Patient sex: M
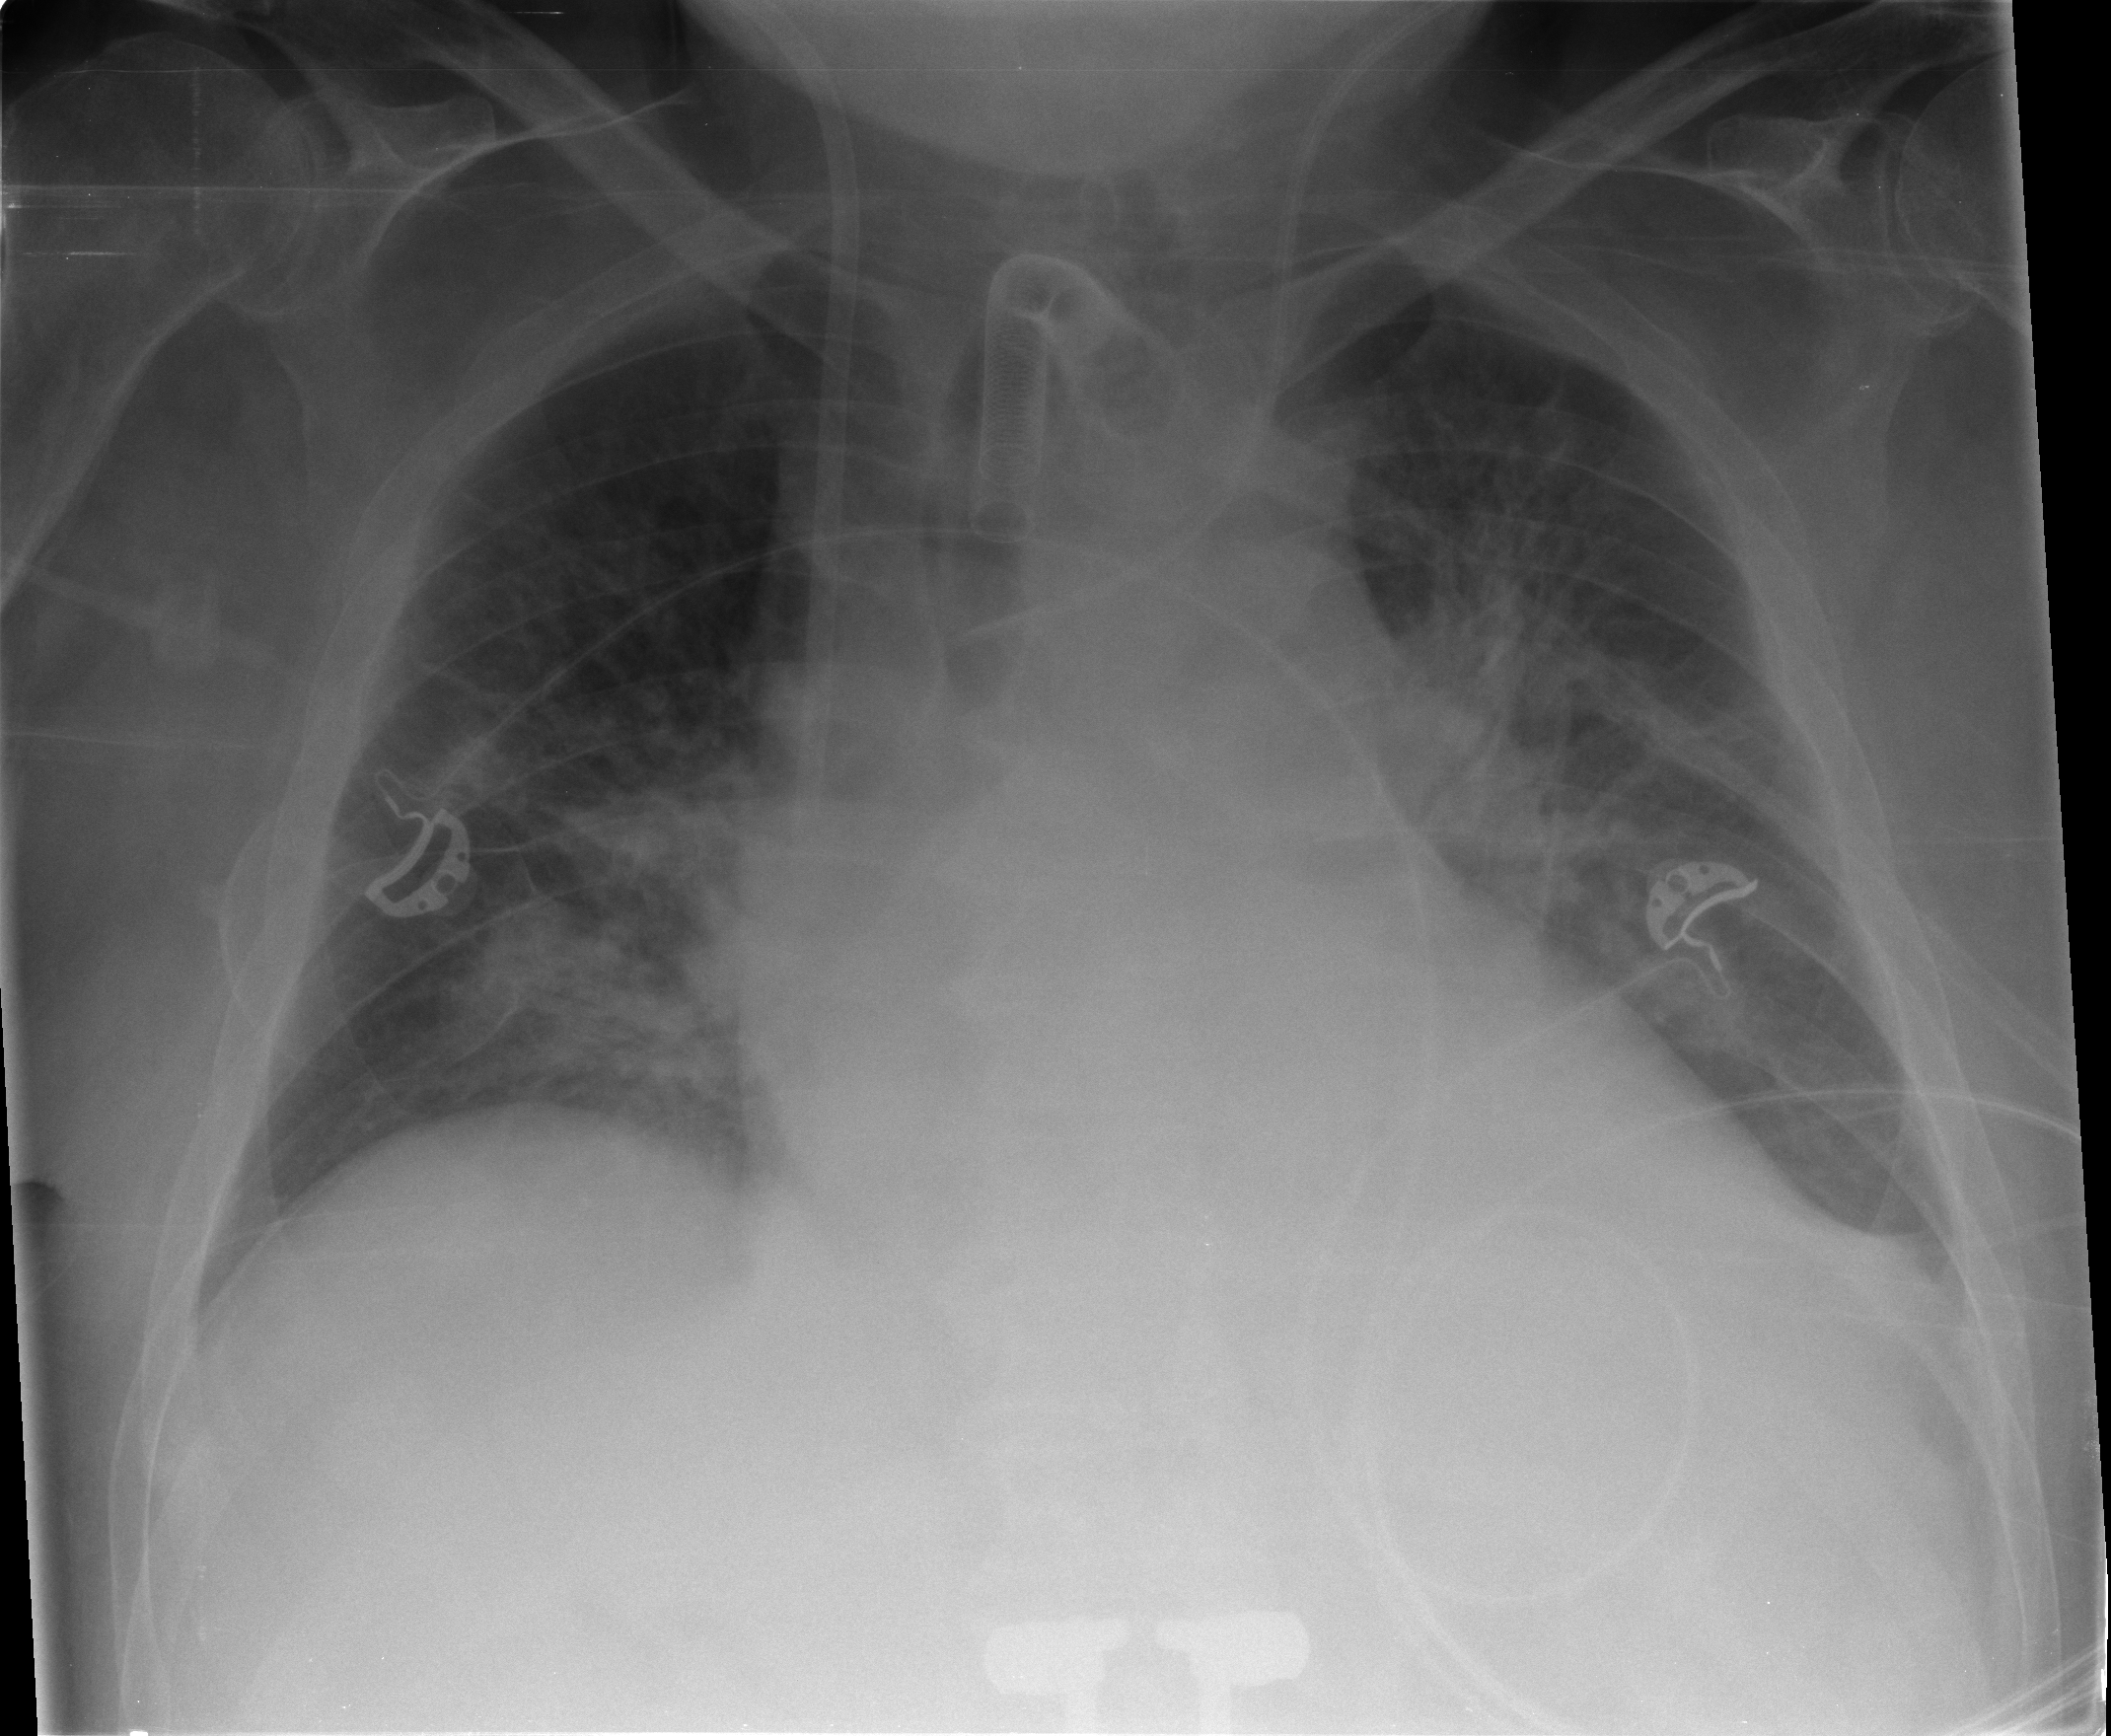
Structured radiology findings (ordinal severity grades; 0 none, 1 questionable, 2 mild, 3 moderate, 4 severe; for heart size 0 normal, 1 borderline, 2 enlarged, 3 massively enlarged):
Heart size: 2
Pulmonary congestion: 2
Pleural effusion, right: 0
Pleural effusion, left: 2
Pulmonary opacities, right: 3
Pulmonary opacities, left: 2
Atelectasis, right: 2
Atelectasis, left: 2